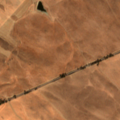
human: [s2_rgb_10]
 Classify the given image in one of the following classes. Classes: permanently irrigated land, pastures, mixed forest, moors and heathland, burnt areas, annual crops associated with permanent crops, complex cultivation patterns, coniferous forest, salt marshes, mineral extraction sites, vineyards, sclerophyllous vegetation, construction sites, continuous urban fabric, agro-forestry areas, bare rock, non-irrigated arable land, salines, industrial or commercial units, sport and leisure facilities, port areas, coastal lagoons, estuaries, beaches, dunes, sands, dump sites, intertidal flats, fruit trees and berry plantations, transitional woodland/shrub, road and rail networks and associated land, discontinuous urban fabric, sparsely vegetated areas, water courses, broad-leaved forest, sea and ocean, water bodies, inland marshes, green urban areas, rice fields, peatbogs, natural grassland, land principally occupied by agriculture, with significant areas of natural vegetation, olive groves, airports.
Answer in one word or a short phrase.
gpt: non-irrigated arable land